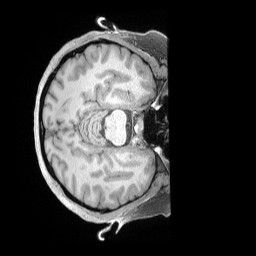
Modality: T1w
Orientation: axial
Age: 36
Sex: female
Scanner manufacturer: siemens
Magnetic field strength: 3 T
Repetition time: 2 s
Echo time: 0.00211 s